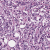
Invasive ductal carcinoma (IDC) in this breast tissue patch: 1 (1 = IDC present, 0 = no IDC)